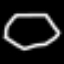
Label: octagon